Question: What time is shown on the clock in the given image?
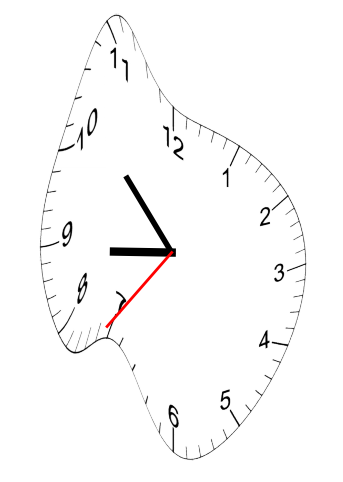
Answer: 08:52:36